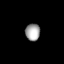
Tissue: lung
Cell type: Endothelial cells
Senescence score: 0.6402
Nuclear area (px): 245
Mean DAPI intensity: 164.024